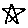
Label: star